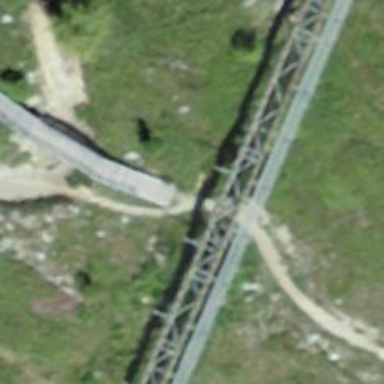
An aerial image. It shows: Funicular railway bridge.